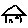
Label: house